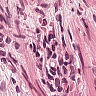
Metastatic tissue present: no